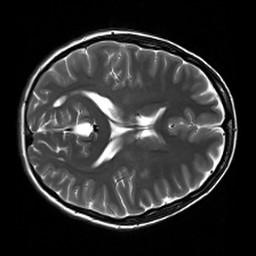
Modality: T2w
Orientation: axial
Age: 24
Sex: female
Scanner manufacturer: siemens
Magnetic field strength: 3 T
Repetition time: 7 s
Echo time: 0.09 s